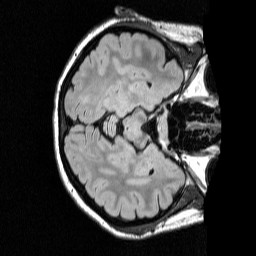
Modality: FLAIR
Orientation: axial
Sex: female
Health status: ill
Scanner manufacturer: siemens
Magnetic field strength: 3 T
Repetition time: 7 s
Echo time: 0.372 s